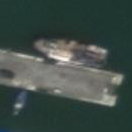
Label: civil